Question: The following is a screenshot of the users list table in the dashboard. I'd like to customize highlighted part:

I know how do it in the posts list table using the method explained in this <URL>.
I tried to use filter 'views_edit-user' but nothing happened. I also tried to Google it but it seems this filter doesn't have documentation or is not really a WordPress filter.
How to customize that admin section using 'add_action' or 'add_filter'?
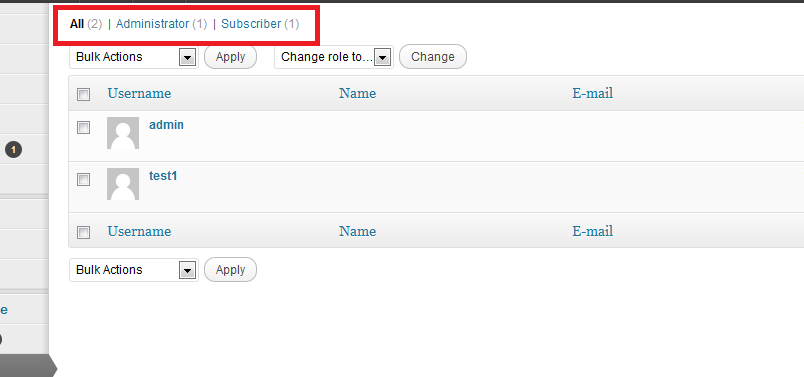
Answer: The hook for that screen is based on ''views_' . $this->screen->id', so it should be:
'''
add_filter( 'views_users', 'modify_views_users_so_15295853' );
function modify_views_users_so_15295853( $views )
{
// Manipulate $views
return $views;
}
'''
The content of '$views' in my system is:
'''
Array
(
[all] => <a href='users.php' class="current">All <span class="count">(7)</span></a>
[administrator] => <a href='users.php?role=administrator'>Administrator <span class="count">(1)</span></a>
[editor] => <a href='users.php?role=editor'>Editor <span class="count">(1)</span></a>
[subscriber] => <a href='users.php?role=subscriber'>Subscriber <span class="count">(5)</span></a>
)
'''